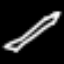
Label: pencil